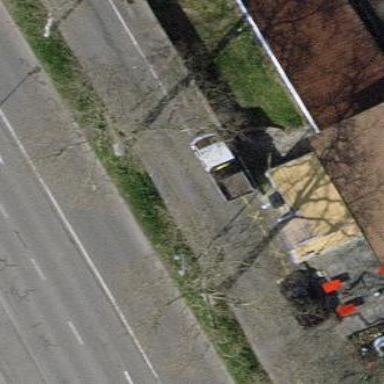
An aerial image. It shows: Street side parking area.